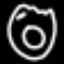
Label: donut